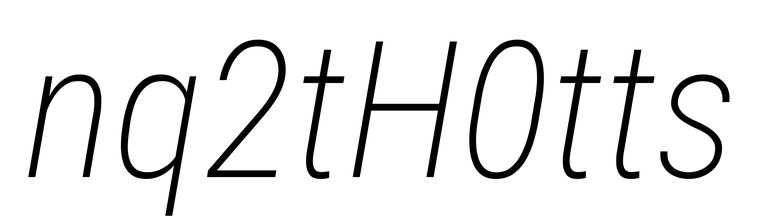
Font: Roboto-Italic_Condensed_ExtraLight_Italic